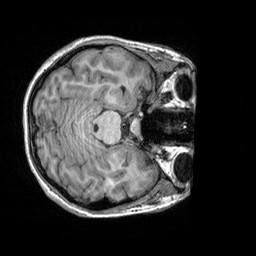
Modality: T1w
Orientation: axial
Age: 20
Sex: female
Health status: healthy
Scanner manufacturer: siemens
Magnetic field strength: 3 T
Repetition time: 2.3 s
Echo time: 0.00303 s